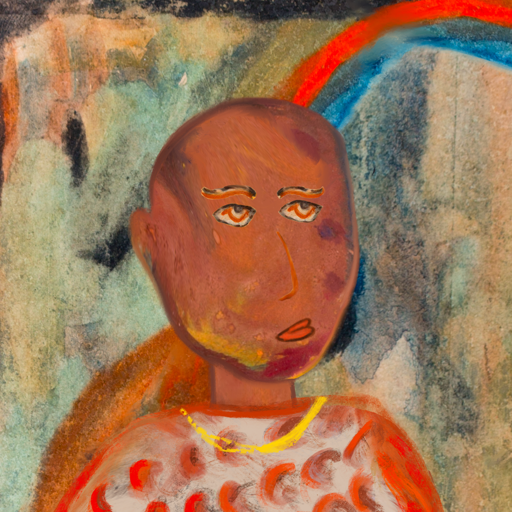
Background: Childish, Head And Neck Side: Mother_And_Son_Son, Face Side: Experience, Bust: Rupkatha, Hair Side: Blank, Head Accessory: Blank, Second Necklace: Blank, Necklace: Irani_1, Baby: Blank